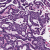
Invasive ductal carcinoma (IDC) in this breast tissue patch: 1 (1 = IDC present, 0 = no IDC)